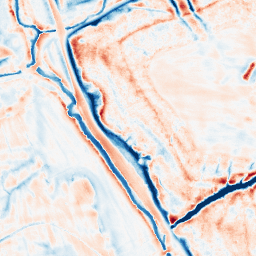
Category: edge_preserving
Decomposition family: bilateral
Decomposition parameters: d: 21
sigma_color: 50
sigma_space: 150
Upsampling method: regularized
Upsampling parameters: scale: 4
lambda_reg: 0.01
Upsampling scale: 4